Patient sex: F
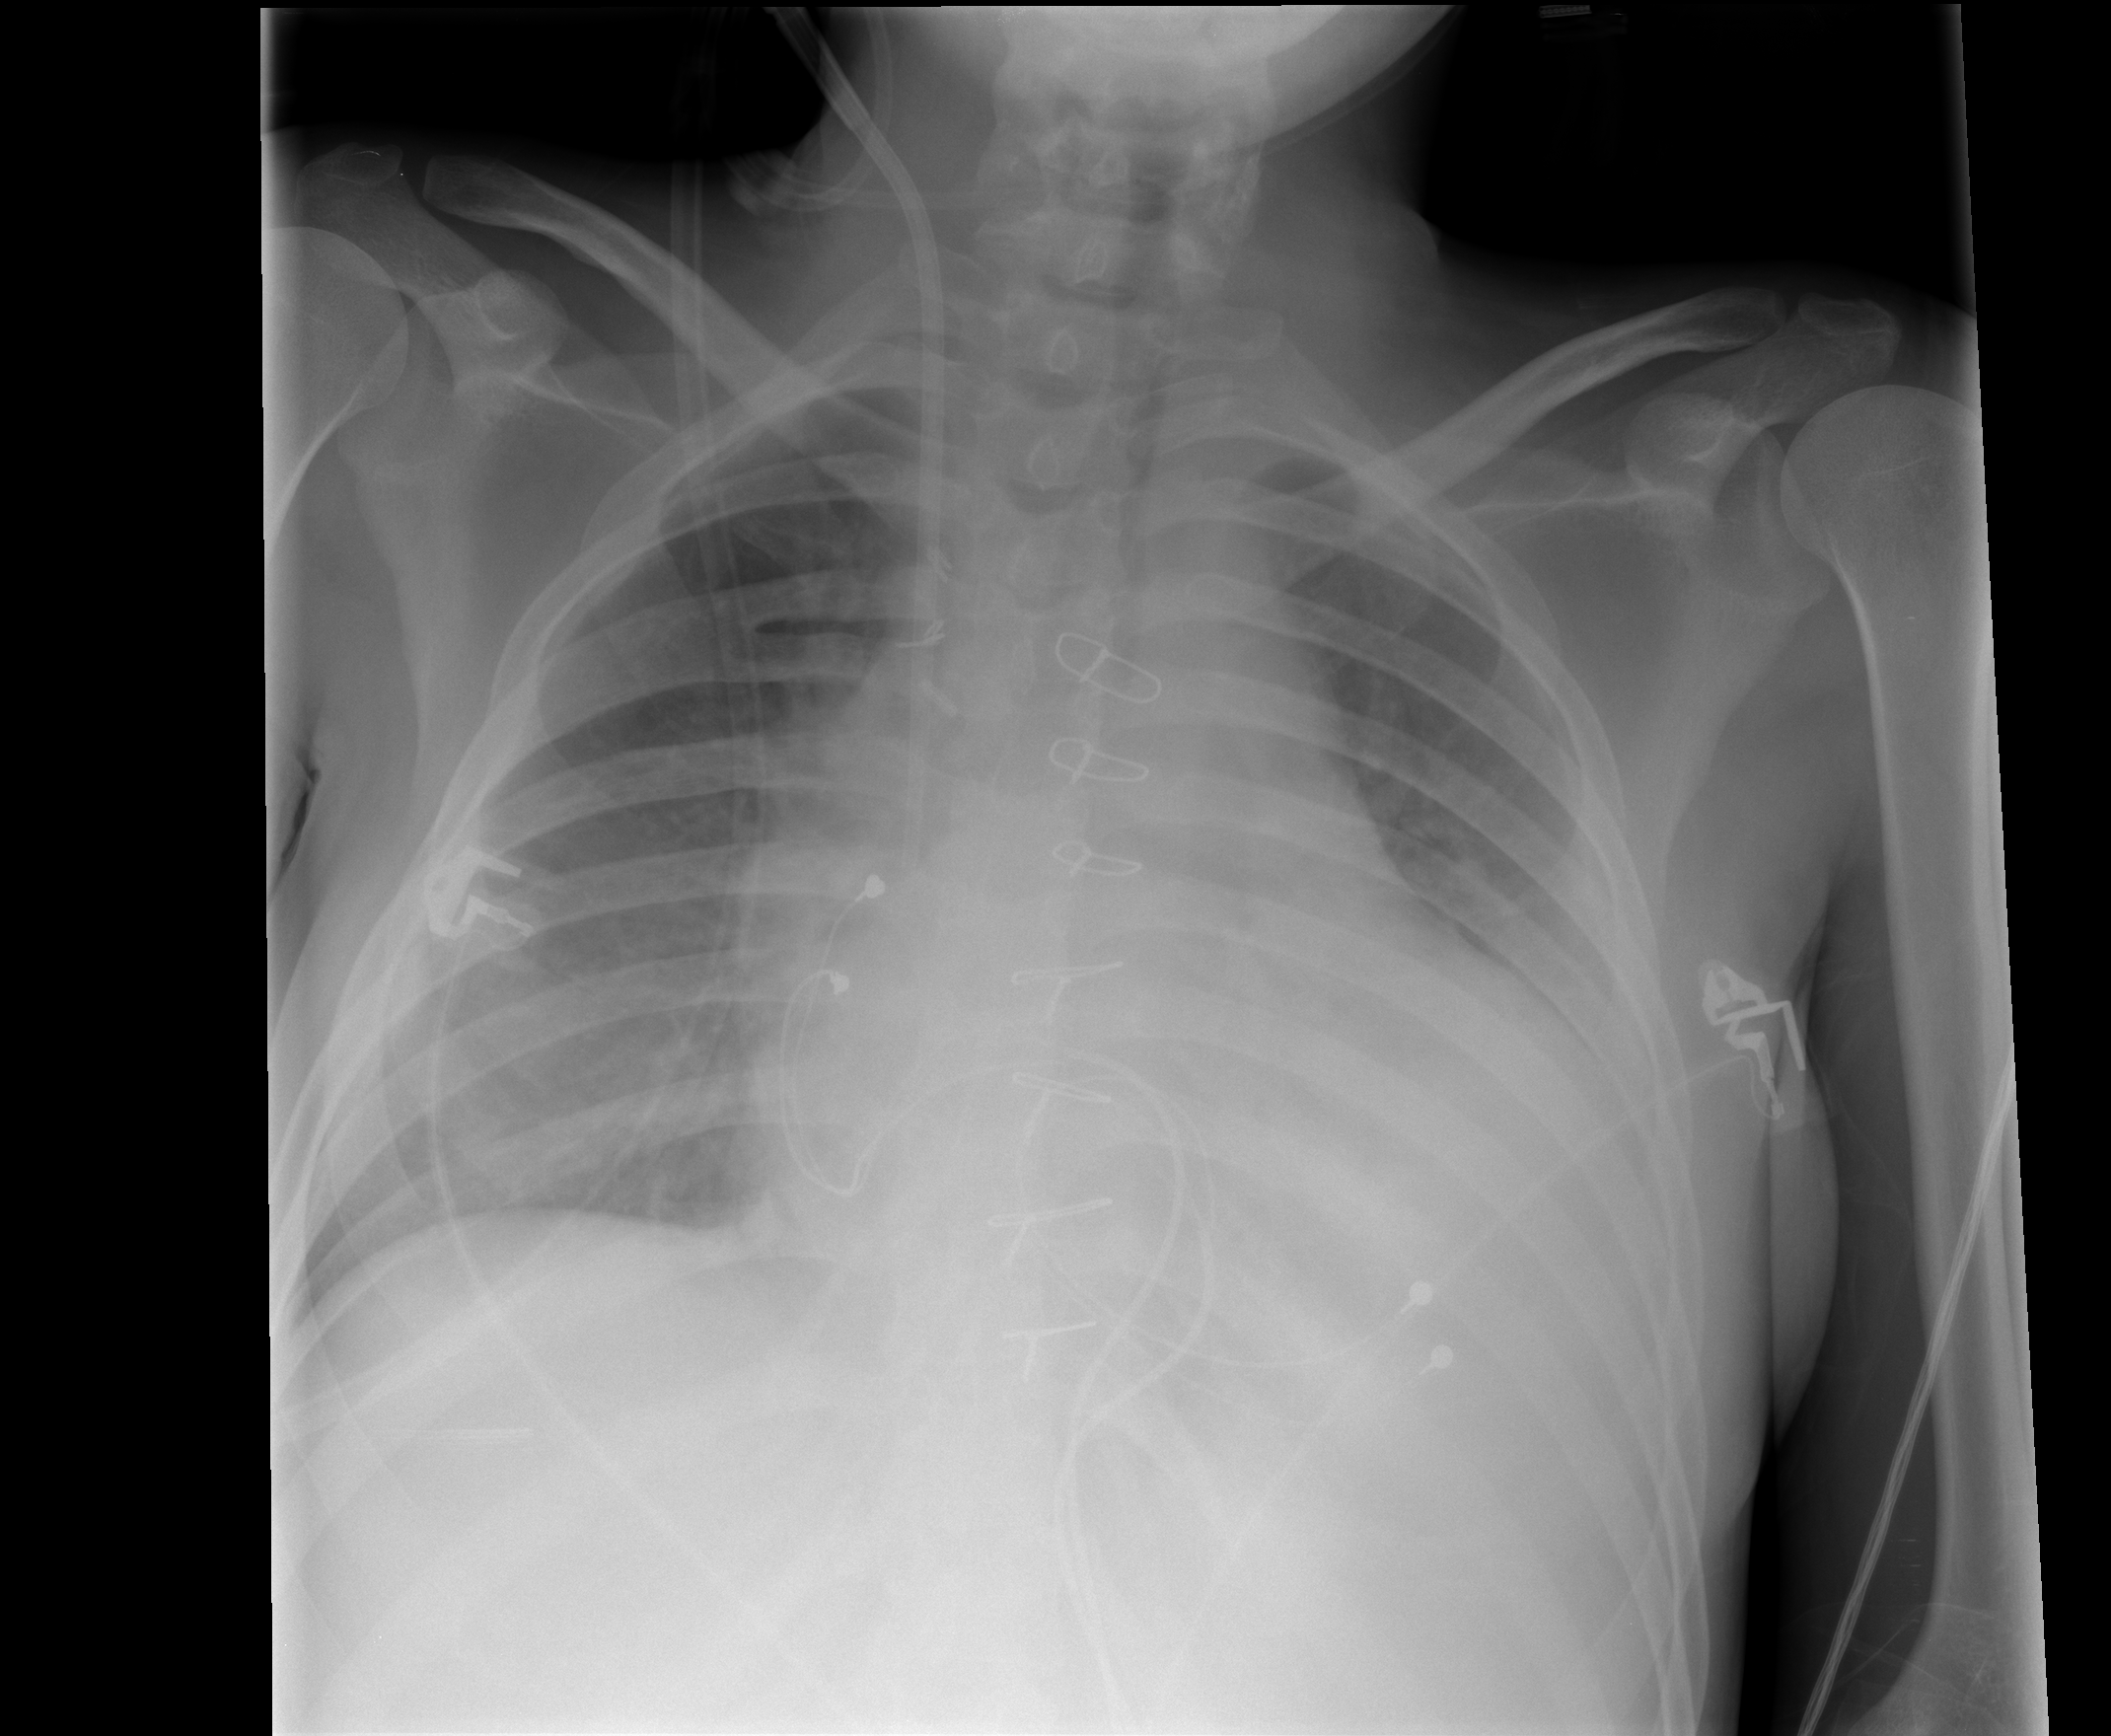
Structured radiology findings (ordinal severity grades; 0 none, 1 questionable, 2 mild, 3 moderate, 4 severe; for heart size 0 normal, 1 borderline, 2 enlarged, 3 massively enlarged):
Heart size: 2
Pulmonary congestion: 2
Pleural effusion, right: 2
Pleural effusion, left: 2
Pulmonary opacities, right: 0
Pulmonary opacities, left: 0
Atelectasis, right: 2
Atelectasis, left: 2